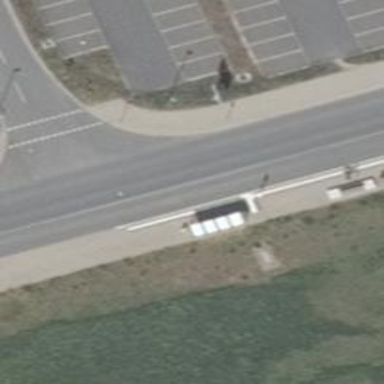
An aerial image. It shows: Tertiary road with asphalt surface. There are separate sidewalks on both sides.